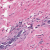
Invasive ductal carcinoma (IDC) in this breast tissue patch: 0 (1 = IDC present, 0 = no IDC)